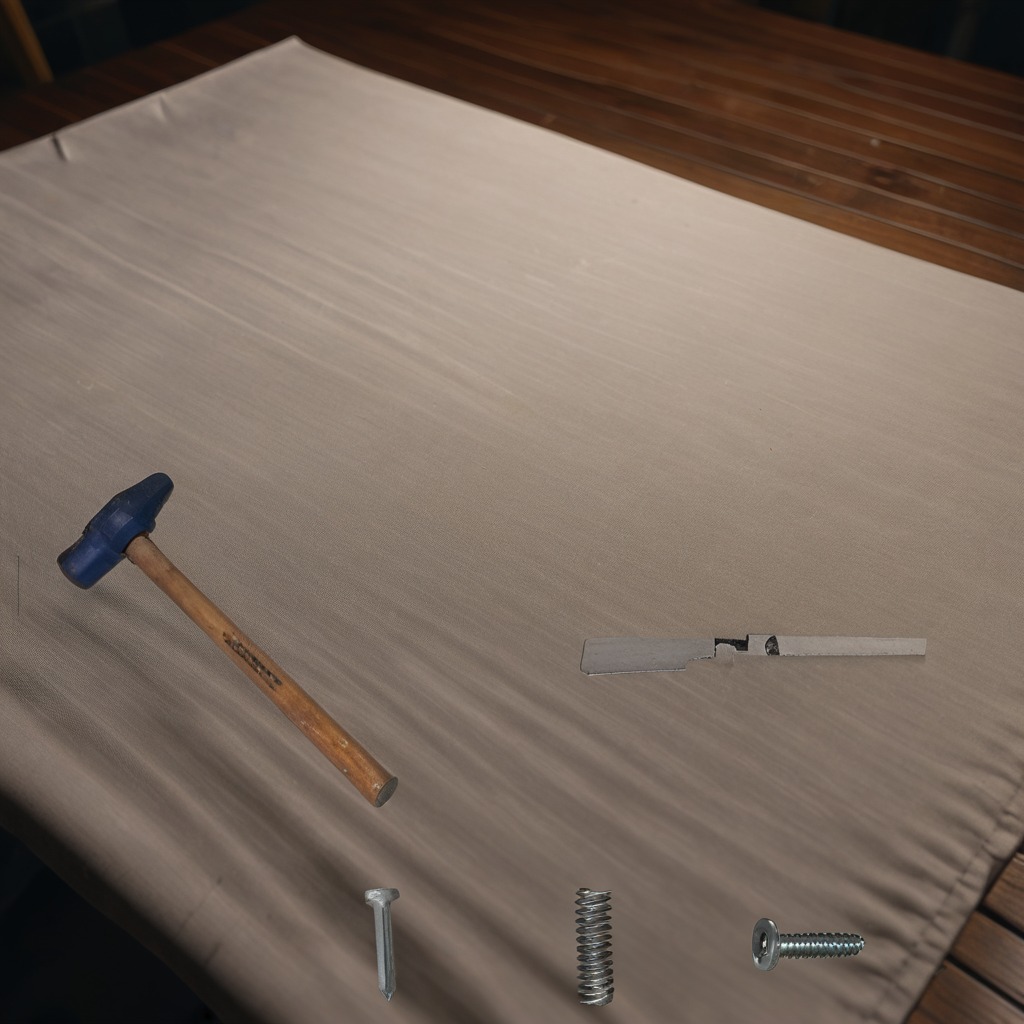
A machine screw, a hammer, an iron nail, a coiled metal spring, and a handheld metal saw are lying on the wooden table.